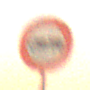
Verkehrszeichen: VerbotLastkraftwagenMitAnhaenger
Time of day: SunriseSunset
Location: Outdoor (Nature)
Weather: PartlyCloudy
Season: NotSpecified
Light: Natural